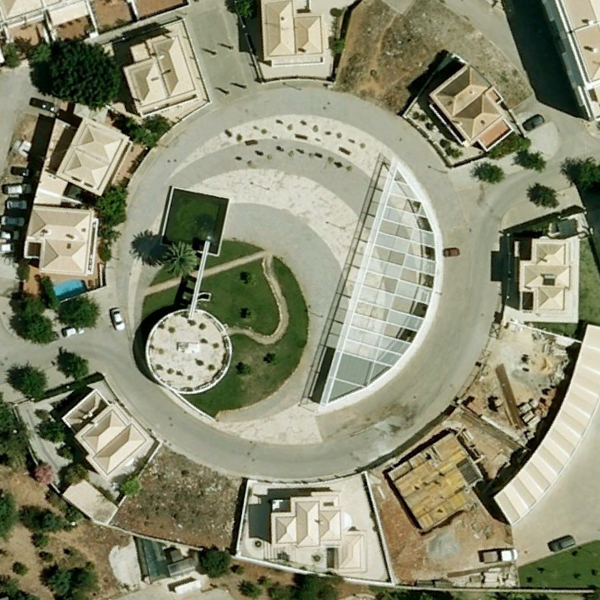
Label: Square